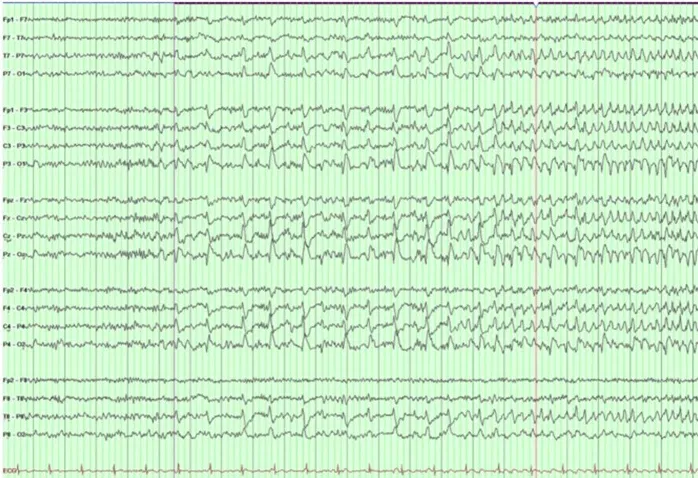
EEG and seizure frequency. EEG seizure onset and automated seizure detections. (A) EEG seizure onset on longitudinal bipolar montage. EEG settings: low frequency filter 7 Hz, high frequency filter 70 Hz, sensitivity 7 uV/mm.
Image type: electrography (eeg)